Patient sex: F
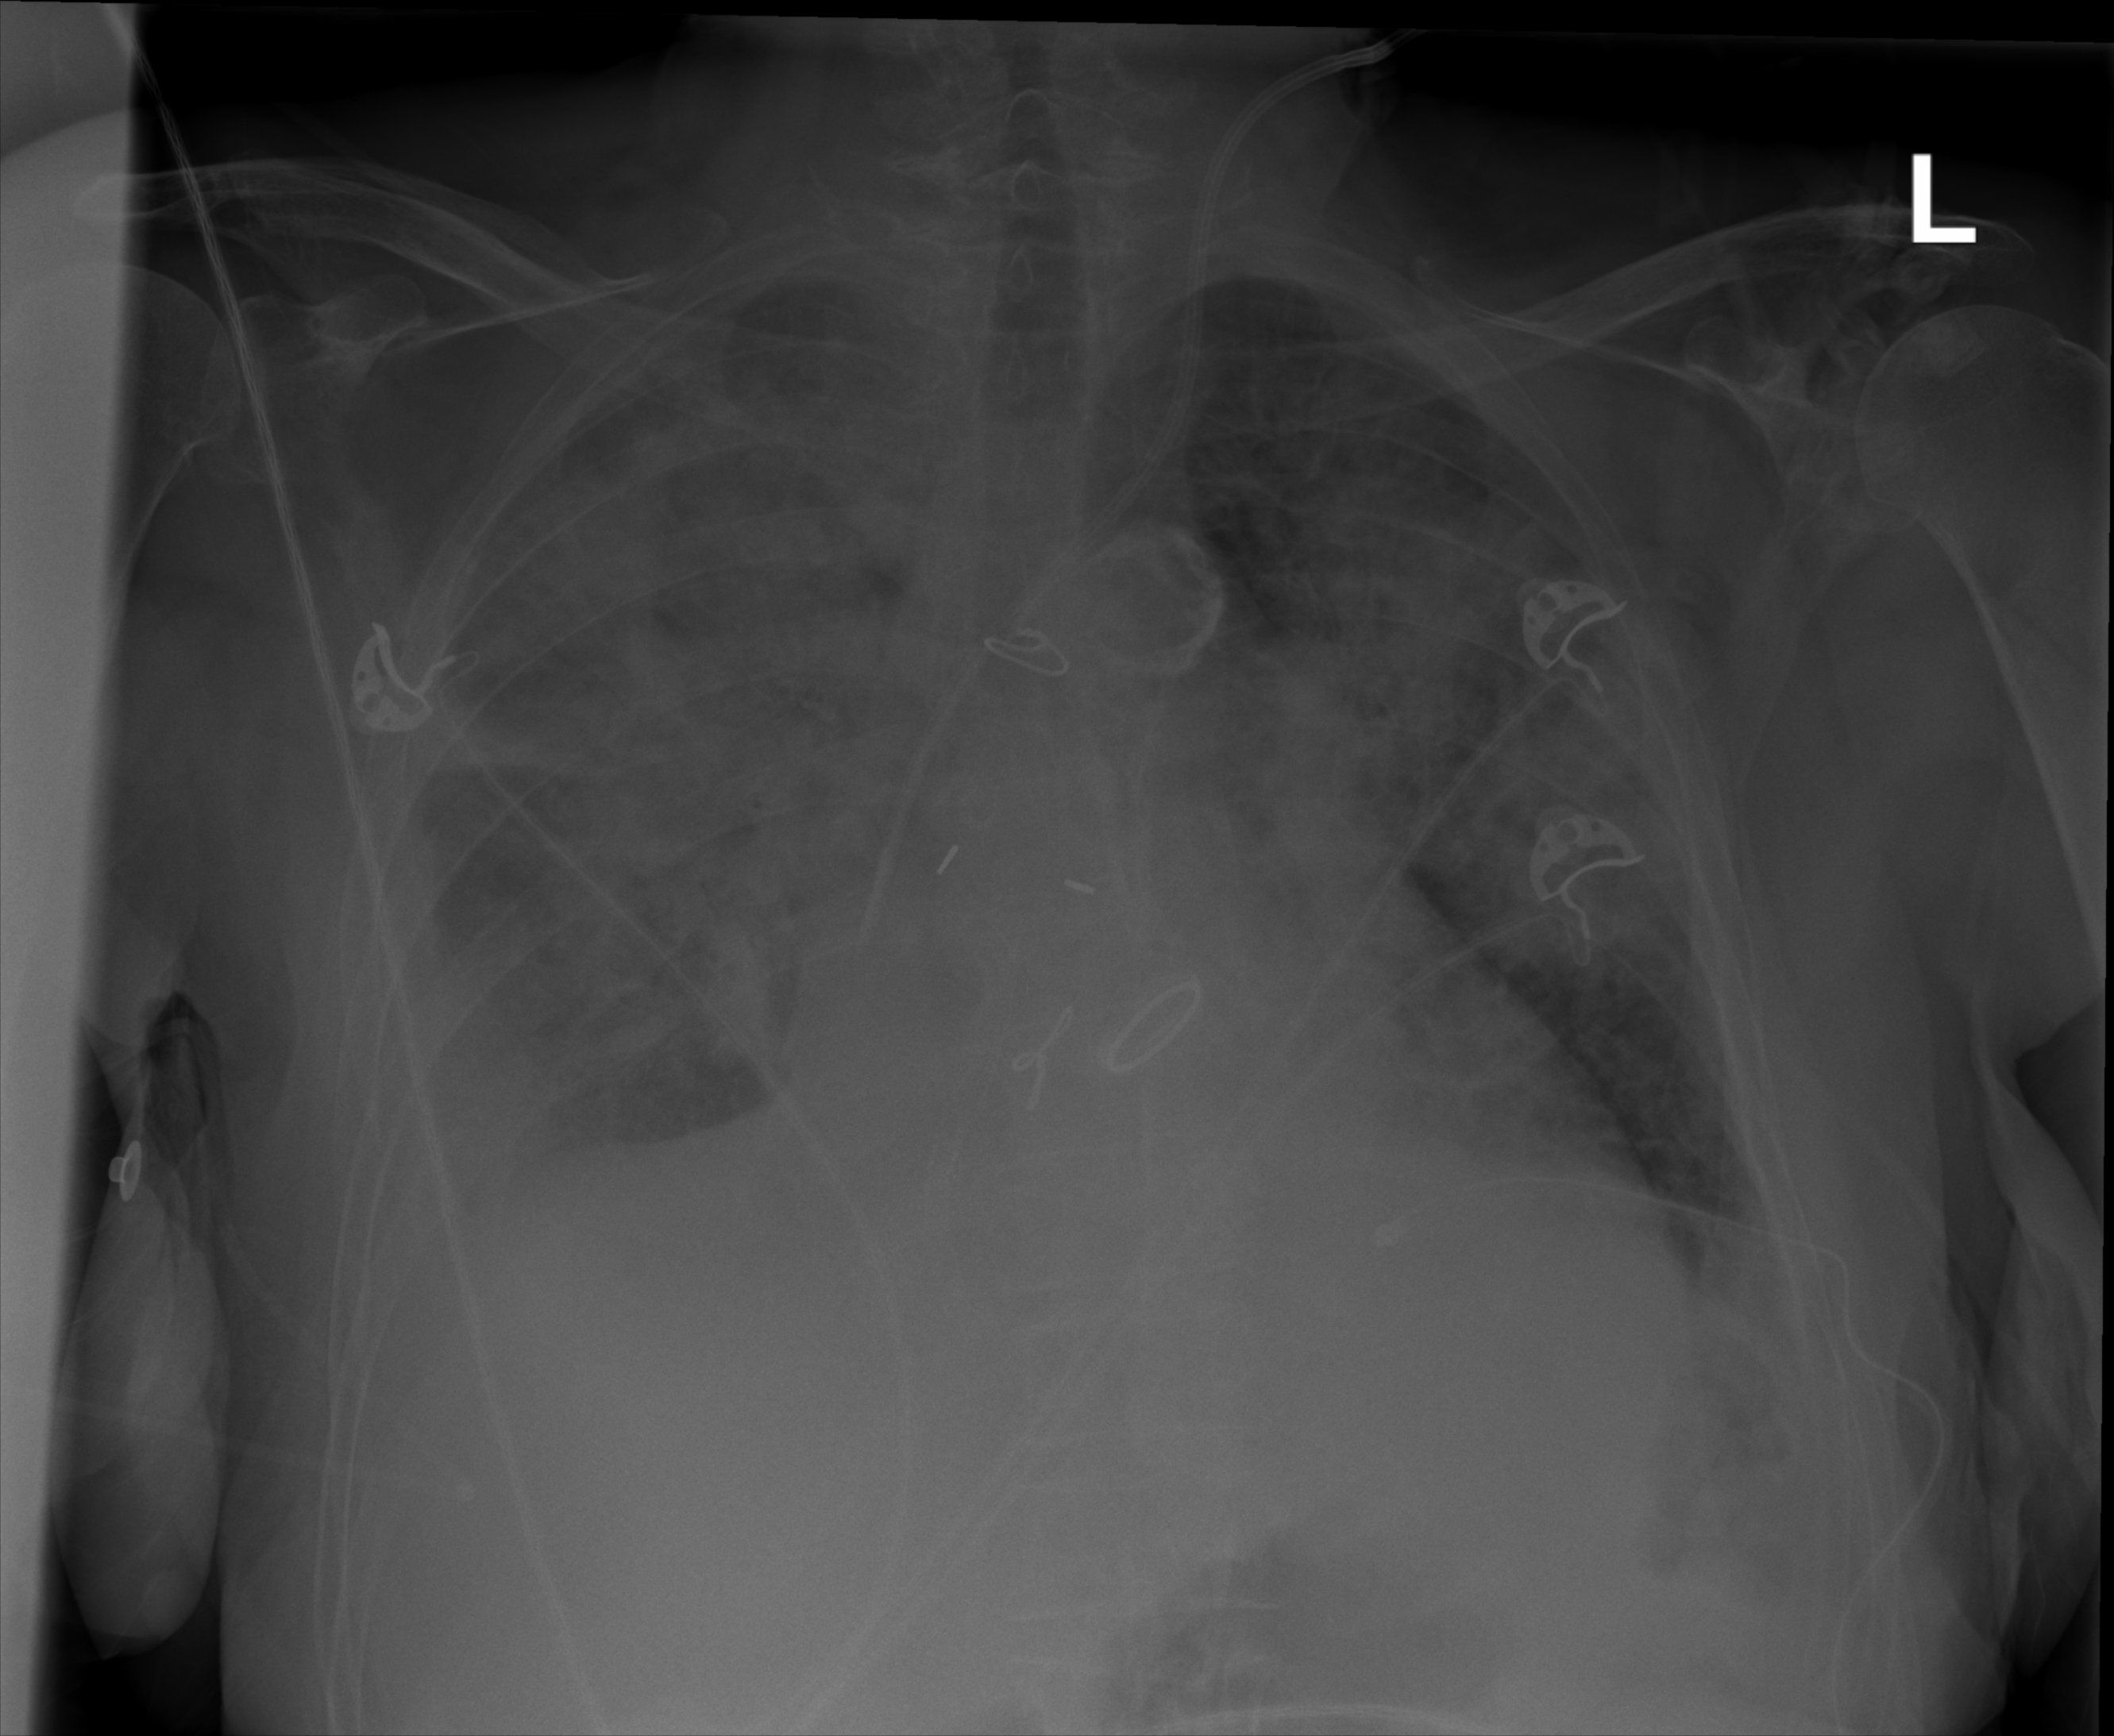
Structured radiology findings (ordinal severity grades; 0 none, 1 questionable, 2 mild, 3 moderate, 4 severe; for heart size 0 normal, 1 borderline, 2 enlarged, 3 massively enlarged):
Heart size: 2
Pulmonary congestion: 4
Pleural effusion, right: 3
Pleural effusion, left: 1
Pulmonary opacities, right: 4
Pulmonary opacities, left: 4
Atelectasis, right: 2
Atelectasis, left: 2